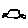
Label: car